Field crop: maize
Growth stage: 2
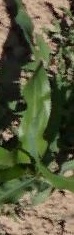
Species: maize